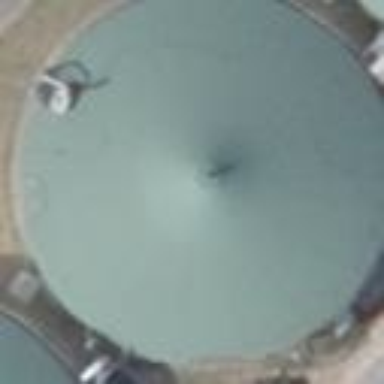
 serving as covered reservoir. It is digester building with generator inside."